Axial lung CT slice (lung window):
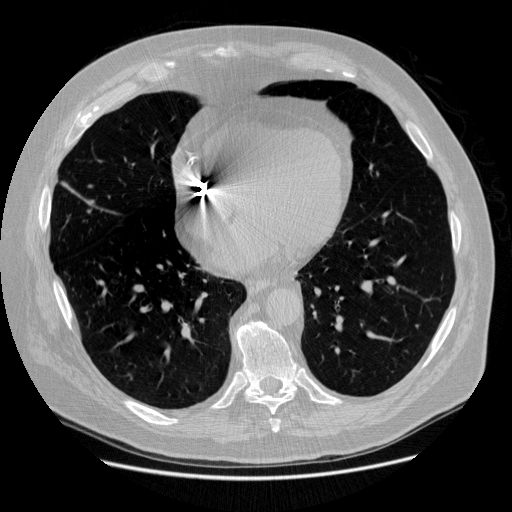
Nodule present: no